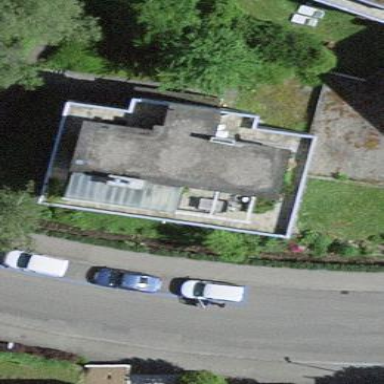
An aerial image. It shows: Building.